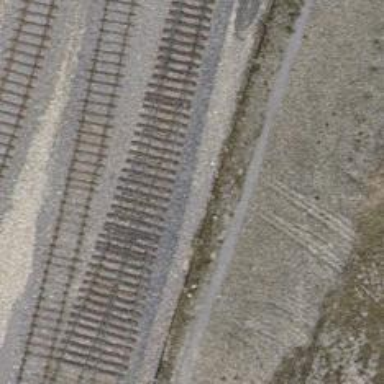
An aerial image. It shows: Single track railway siding.